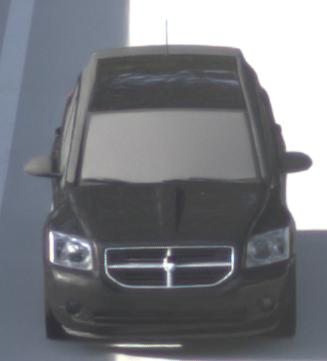
Make: Dodge
Model: Caliber 1.8
Detailed model: Caliber
Model produced from: 2006/06
Model produced until: 2009/03
Doors: 5
Color: black
Road condition: dry road
Daytime: morning or afternoon
Contrast: low contrast